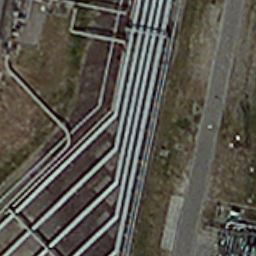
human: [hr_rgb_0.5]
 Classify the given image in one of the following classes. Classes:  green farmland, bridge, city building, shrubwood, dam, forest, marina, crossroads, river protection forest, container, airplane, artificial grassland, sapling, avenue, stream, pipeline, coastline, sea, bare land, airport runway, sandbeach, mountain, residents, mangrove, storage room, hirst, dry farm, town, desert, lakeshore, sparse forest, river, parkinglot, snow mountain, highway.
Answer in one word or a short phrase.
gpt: pipeline